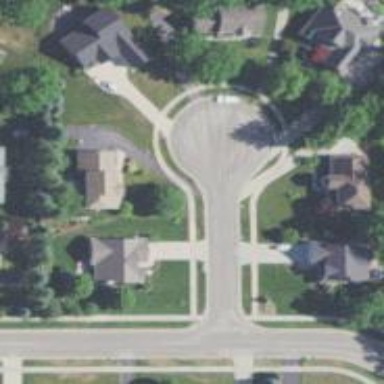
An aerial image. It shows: Turning circle on the road.